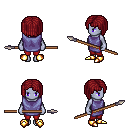
a pixel art fantasy rpg character, female body template, dark elf, purple skin, chain tabard jacket, red pants, brunette pageboy hairstyle, gold boots, spear, four views (front, back, left, right), 2x2 character sprite sheet, small pixel art, hard edges, no anti-aliasing